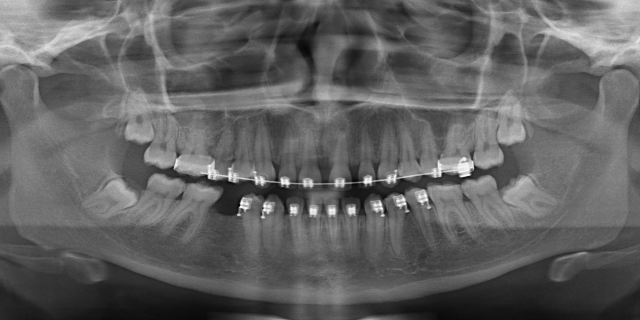
adult